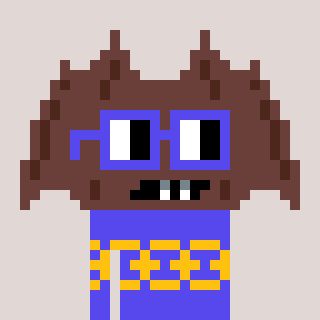
a pixel art character with square blue glasses, a bat-shaped head and a computerblue-colored body on a warm background